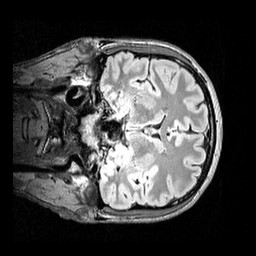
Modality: FLAIR
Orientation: coronal
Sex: male
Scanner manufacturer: siemens
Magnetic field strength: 3 T
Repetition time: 5 s
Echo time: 0.395 s